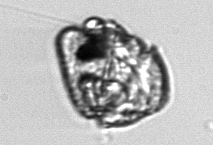
Label: Proterythropsis